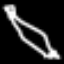
Label: pencil